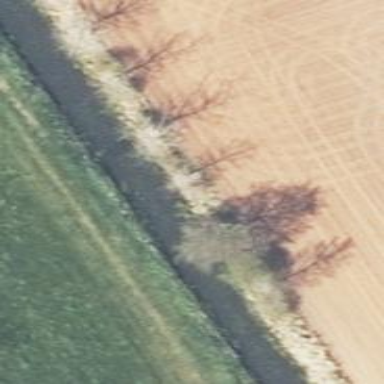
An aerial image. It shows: Deciduous tree with broadleaved leaves.